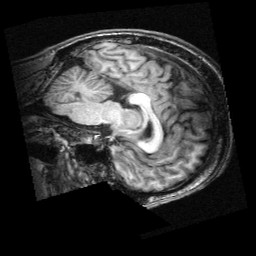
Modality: T1w
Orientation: sagittal
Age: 26
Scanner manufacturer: siemens
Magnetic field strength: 3 T
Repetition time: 2.3 s
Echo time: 0.00336 s